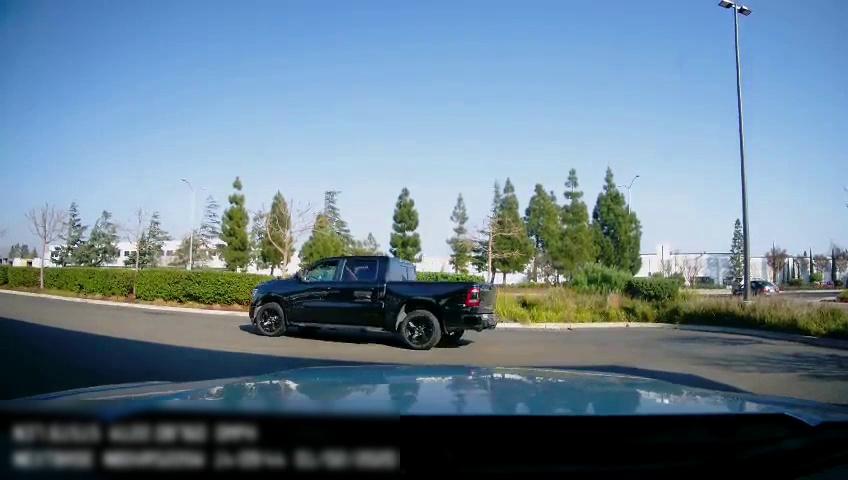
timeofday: Day
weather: Sunny
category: Drivable Space
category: Vehicles | Truck
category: Vehicles | Car